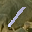
Label: 1